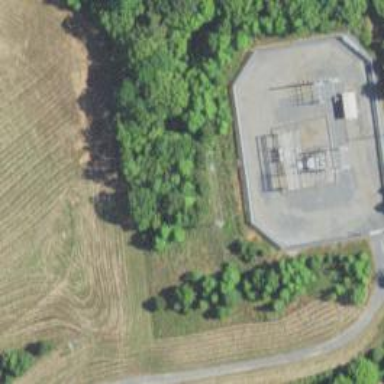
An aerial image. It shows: There is distribution substation enclosed by fence.